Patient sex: M
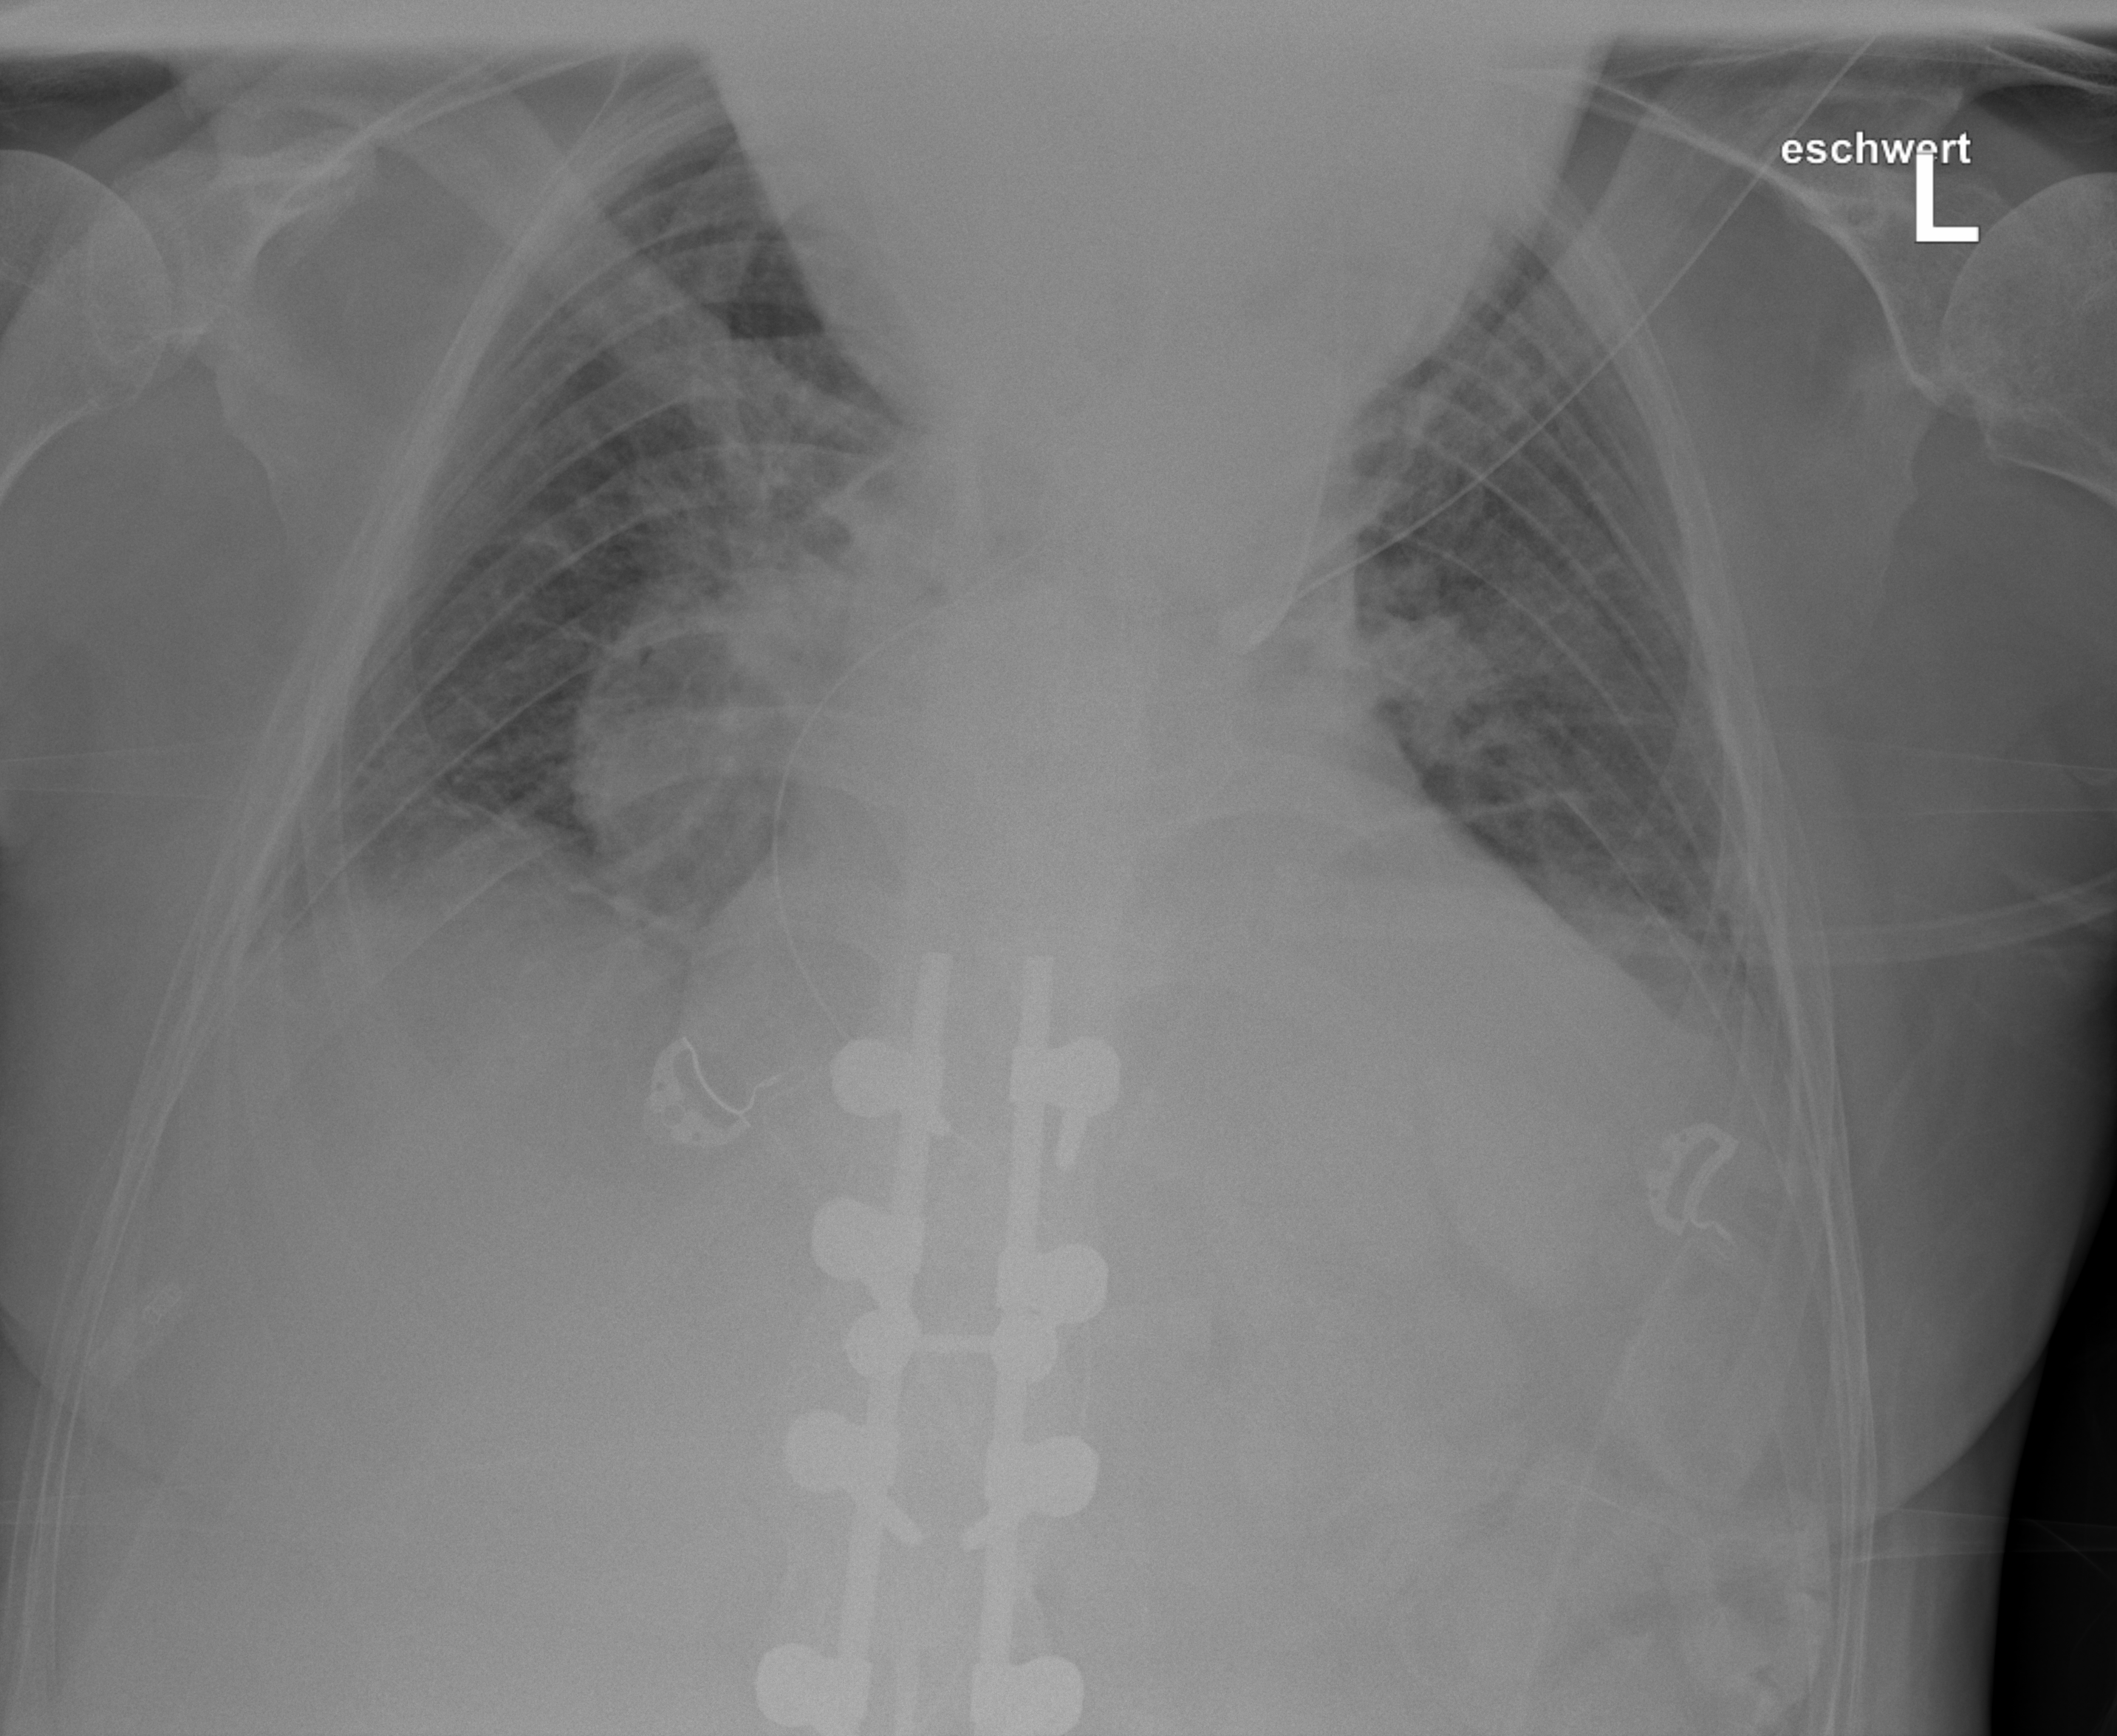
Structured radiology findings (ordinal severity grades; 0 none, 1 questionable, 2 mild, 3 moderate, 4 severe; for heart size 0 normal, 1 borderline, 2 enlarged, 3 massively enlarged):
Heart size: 3
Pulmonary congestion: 3
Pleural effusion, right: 2
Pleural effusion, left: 2
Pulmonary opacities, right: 2
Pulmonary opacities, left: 2
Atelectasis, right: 2
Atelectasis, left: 2